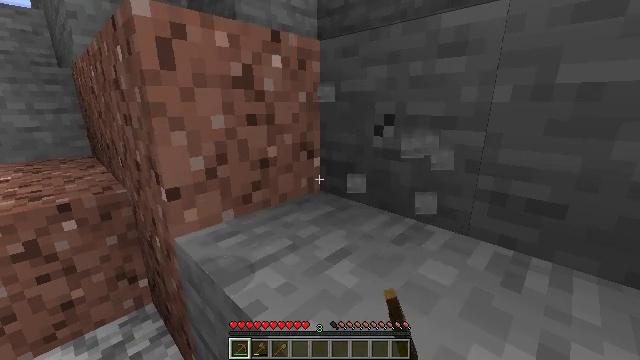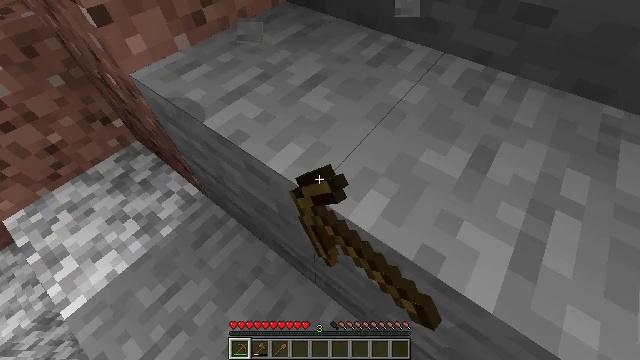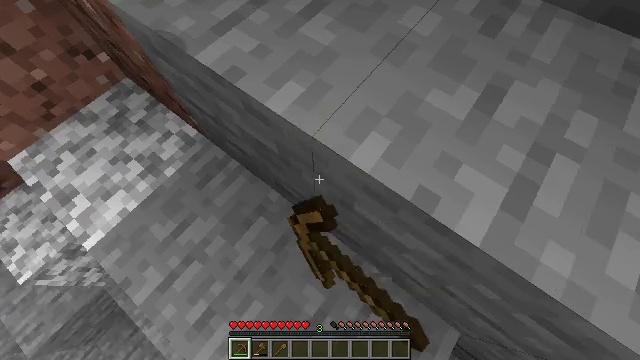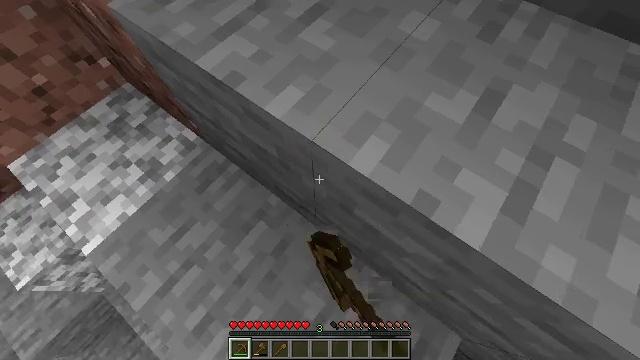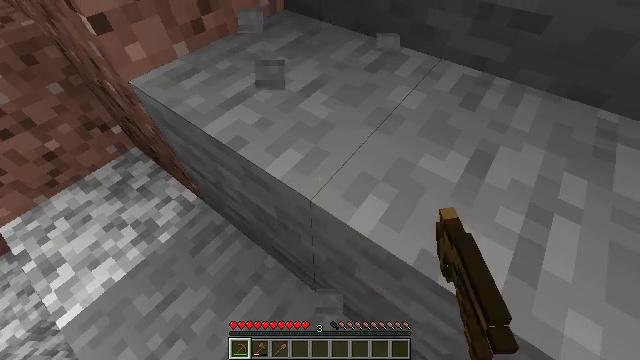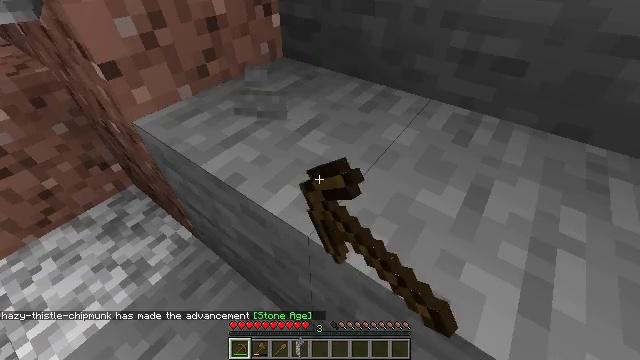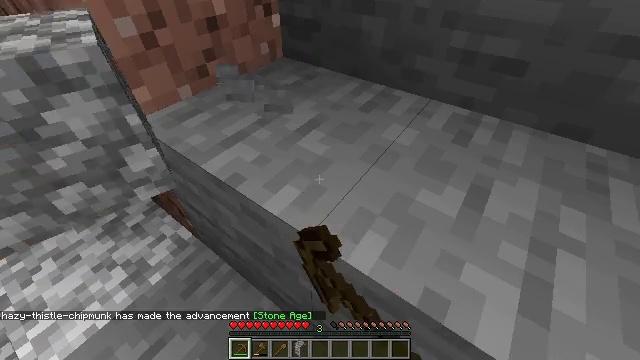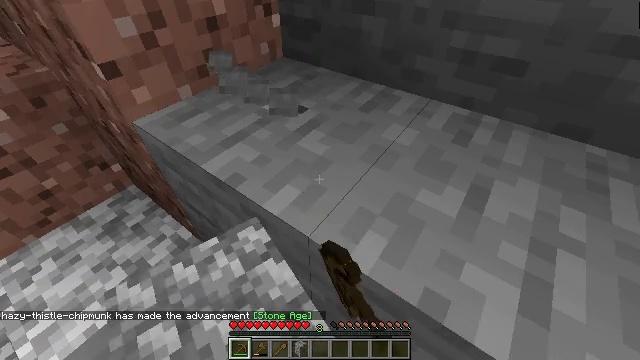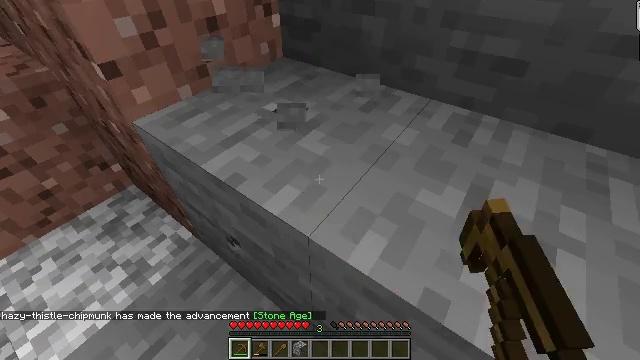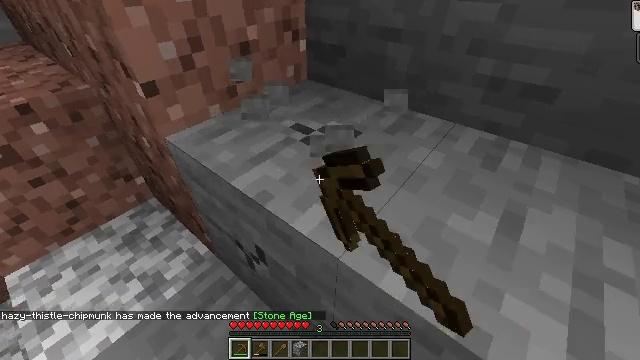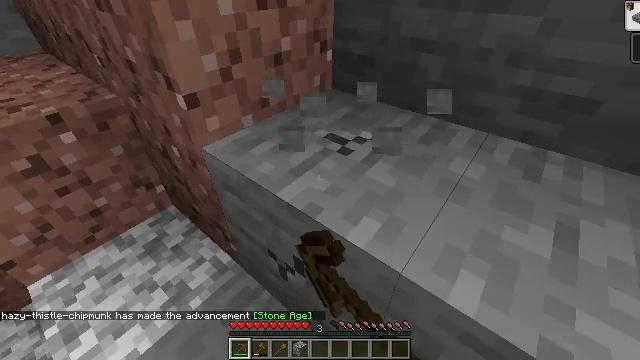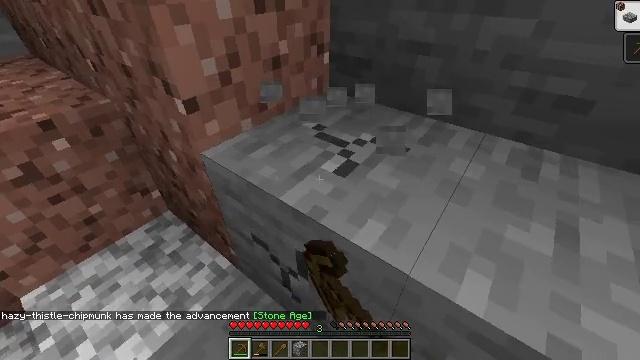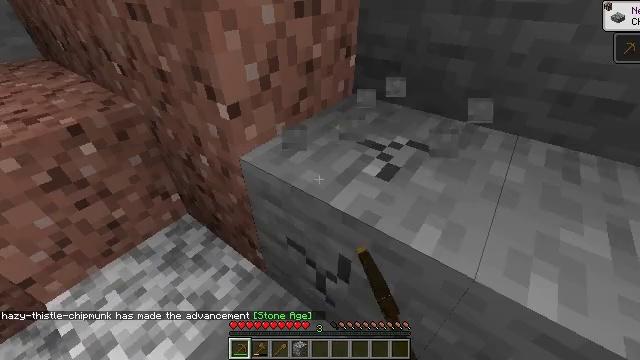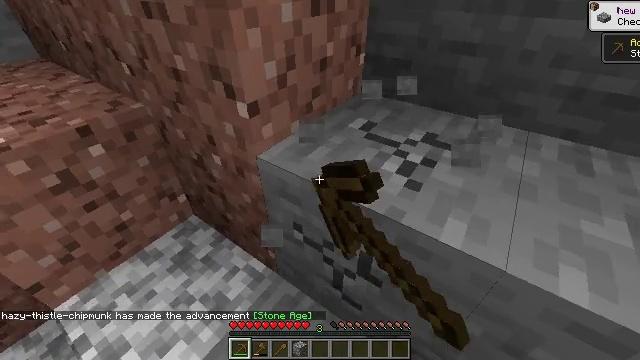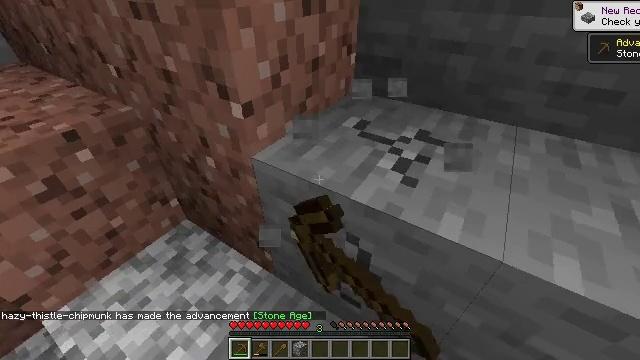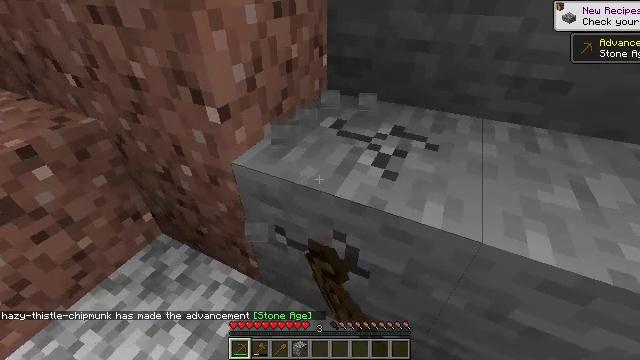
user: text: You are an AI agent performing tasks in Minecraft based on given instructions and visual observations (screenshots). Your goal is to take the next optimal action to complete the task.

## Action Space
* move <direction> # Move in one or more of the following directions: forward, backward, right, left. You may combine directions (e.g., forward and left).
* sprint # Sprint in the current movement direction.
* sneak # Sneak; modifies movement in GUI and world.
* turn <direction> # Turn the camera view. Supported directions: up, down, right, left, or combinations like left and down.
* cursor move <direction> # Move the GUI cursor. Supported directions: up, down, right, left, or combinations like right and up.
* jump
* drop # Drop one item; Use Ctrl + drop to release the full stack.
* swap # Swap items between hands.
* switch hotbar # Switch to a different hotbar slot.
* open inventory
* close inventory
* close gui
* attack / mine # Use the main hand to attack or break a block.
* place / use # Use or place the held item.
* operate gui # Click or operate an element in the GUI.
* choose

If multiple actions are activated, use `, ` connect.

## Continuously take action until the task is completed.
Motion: motion action
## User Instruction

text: Mine stone underground.
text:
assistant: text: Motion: turn right and down, attack / mine
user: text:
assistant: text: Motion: turn down, attack / mine
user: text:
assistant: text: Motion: attack / mine
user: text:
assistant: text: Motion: turn up, attack / mine
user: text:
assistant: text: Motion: turn up, attack / mine
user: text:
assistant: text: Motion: attack / mine
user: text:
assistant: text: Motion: attack / mine
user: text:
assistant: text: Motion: attack / mine
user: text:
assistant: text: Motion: move left, turn left and up, attack / mine
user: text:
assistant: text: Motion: move left, turn up, attack / mine
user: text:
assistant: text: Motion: move left, turn right, attack / mine
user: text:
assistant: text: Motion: attack / mine
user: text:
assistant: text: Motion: turn right, attack / mine
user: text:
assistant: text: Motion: turn right, attack / mine
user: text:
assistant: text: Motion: turn right, attack / mine
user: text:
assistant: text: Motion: turn right, attack / mine
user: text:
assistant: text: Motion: attack / mine
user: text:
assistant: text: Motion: attack / mine
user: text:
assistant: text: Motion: turn right, attack / mine
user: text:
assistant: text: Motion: attack / mine
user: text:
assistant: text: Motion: attack / mine
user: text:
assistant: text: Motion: attack / mine
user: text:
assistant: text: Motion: attack / mine
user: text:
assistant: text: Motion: attack / mine
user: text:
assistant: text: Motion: attack / mine
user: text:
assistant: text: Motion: attack / mine
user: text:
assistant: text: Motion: attack / mine
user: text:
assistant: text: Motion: attack / mine
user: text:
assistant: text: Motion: attack / mine
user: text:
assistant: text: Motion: attack / mine